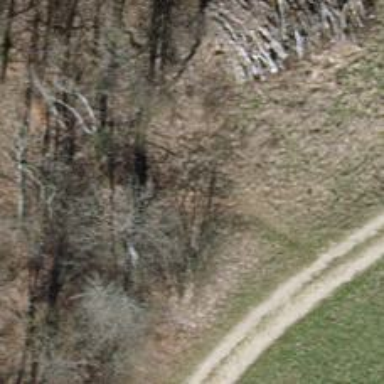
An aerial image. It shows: Unpaved path.